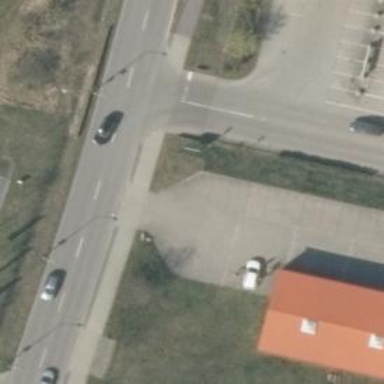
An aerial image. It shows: Uncontrolled road crossing.